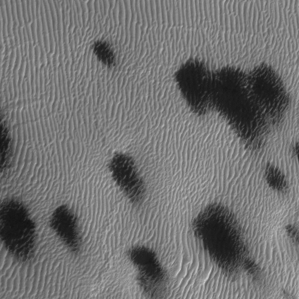
Label: frost